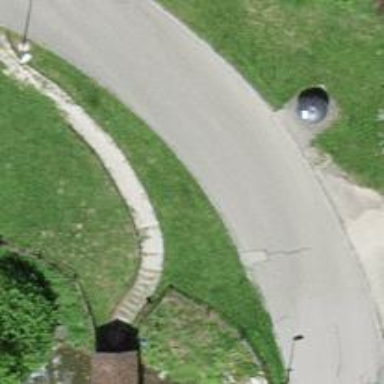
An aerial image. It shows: Footway with gravel surface.